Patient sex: M
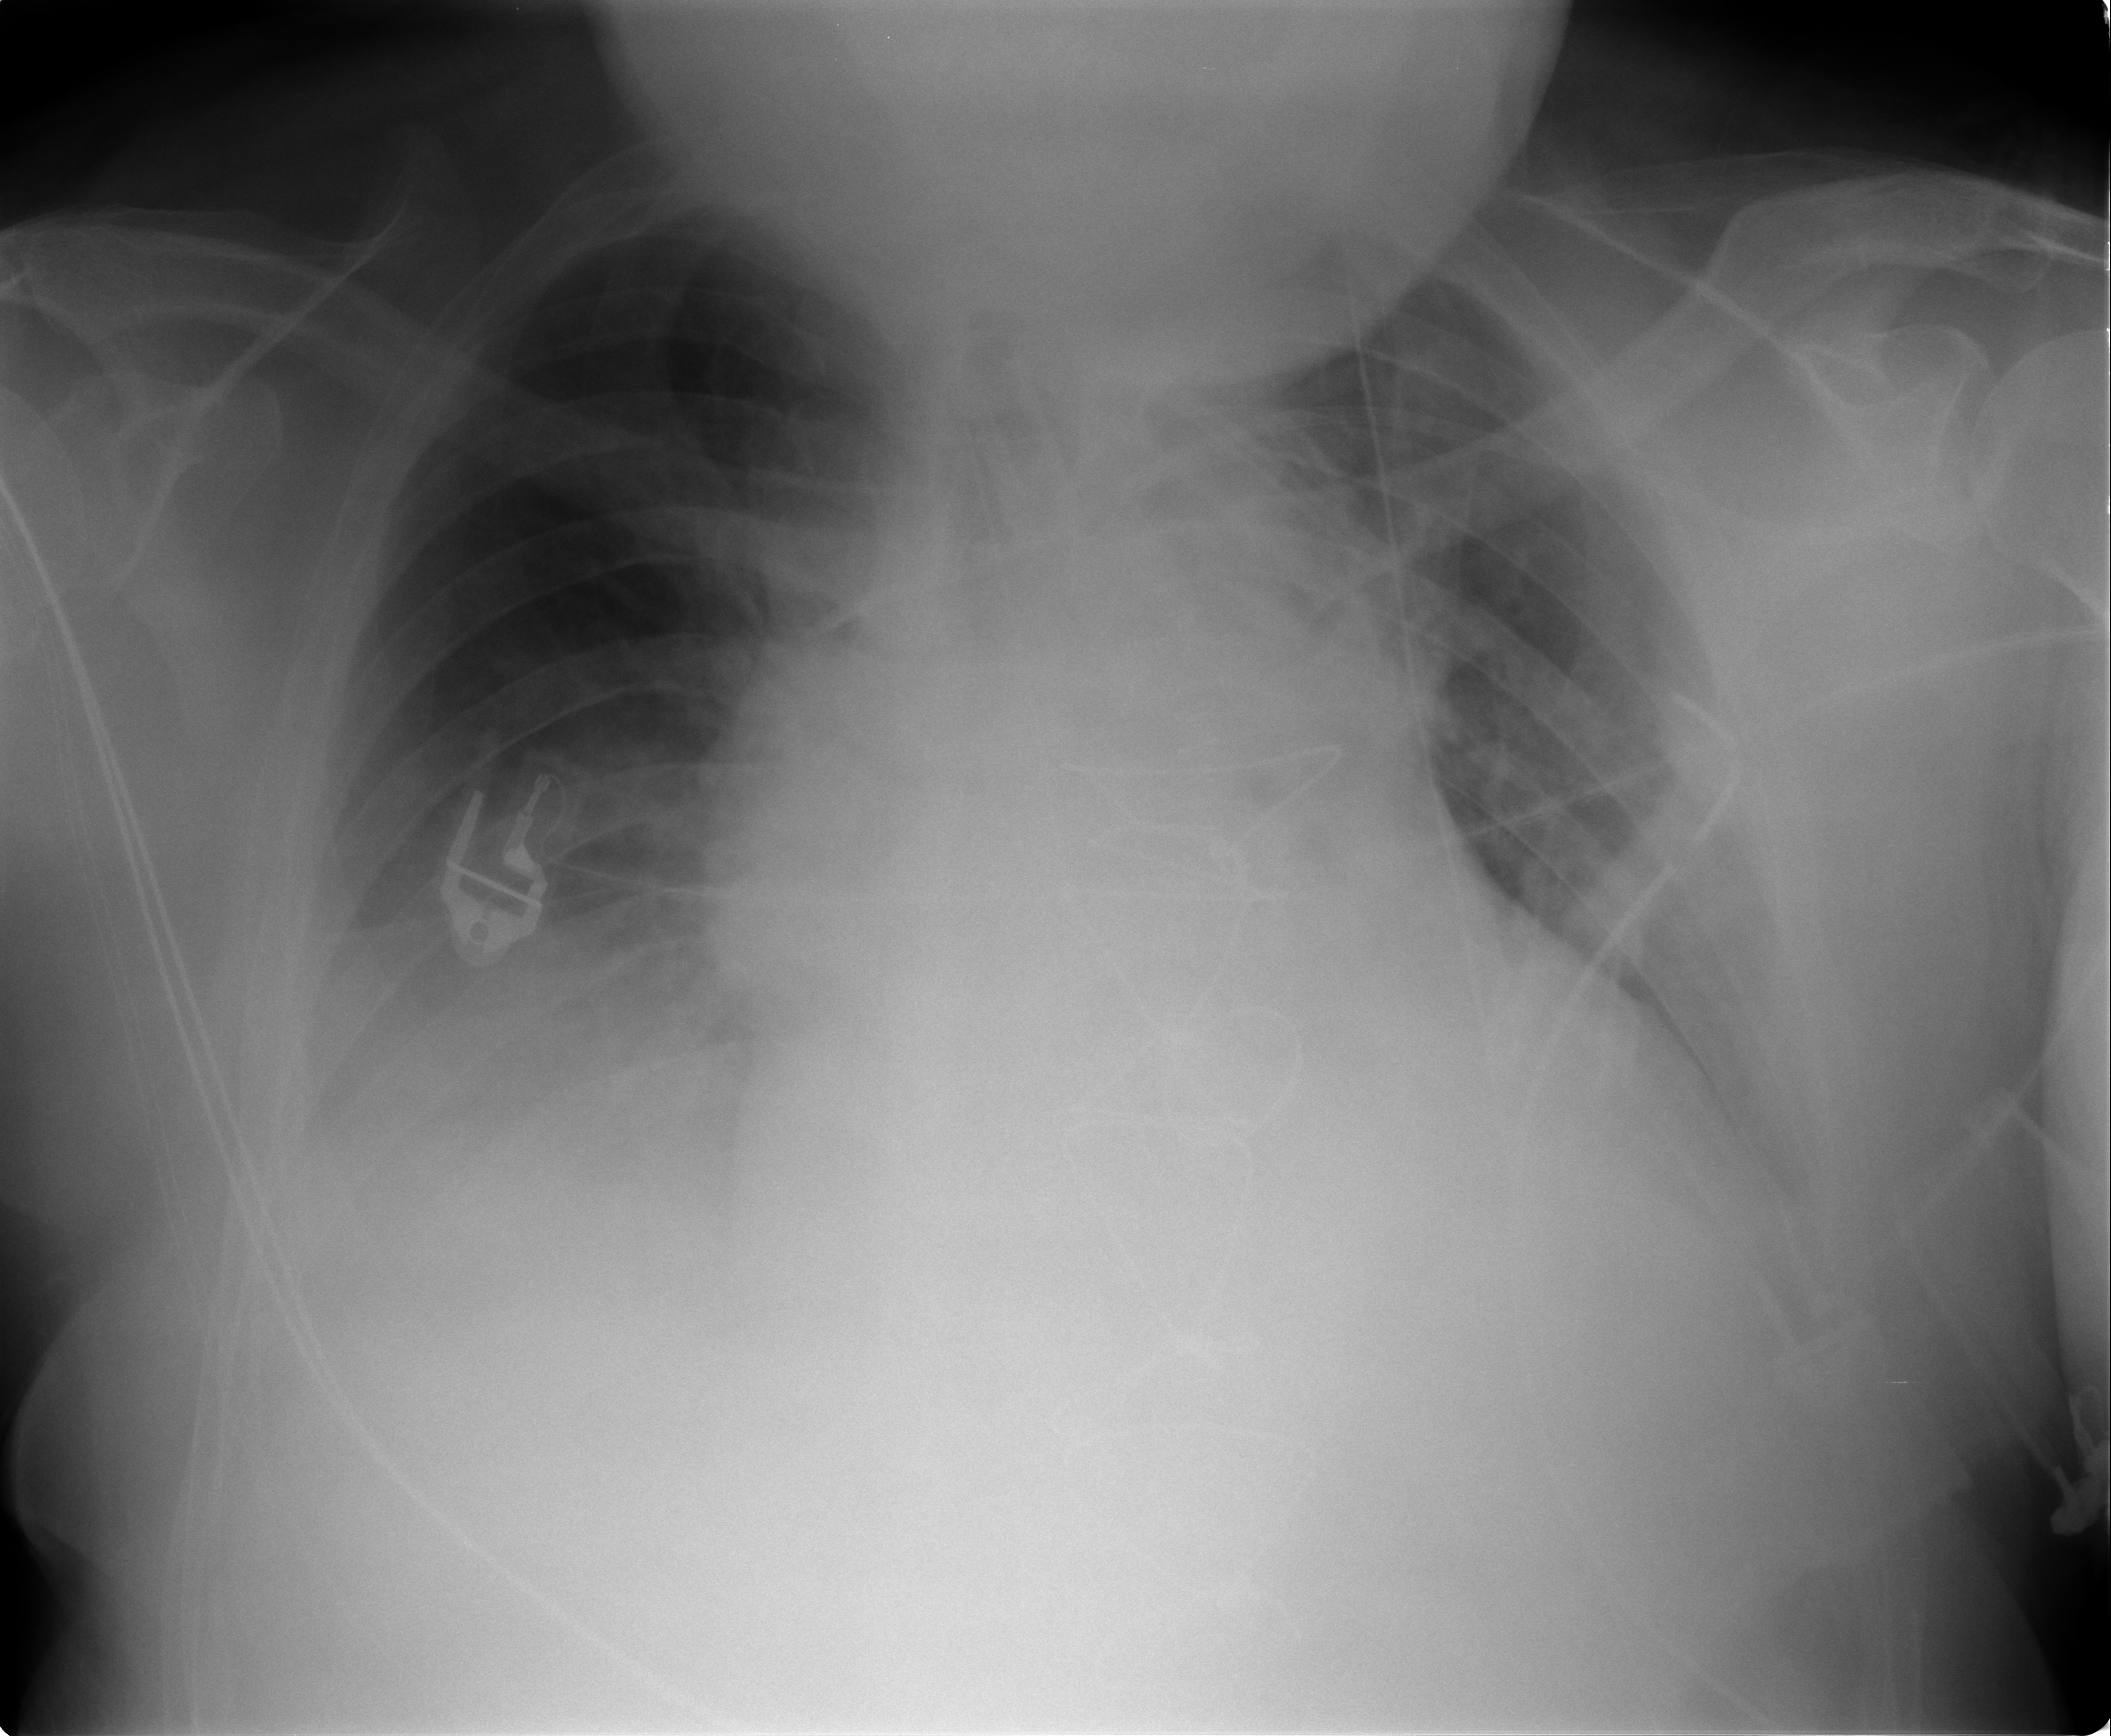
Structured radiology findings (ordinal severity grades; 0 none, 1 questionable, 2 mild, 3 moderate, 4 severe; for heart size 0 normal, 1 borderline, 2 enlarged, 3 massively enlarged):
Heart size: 2
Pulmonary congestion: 1
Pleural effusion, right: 2
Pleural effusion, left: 2
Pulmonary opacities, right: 0
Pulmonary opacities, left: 1
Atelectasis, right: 1
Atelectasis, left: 1